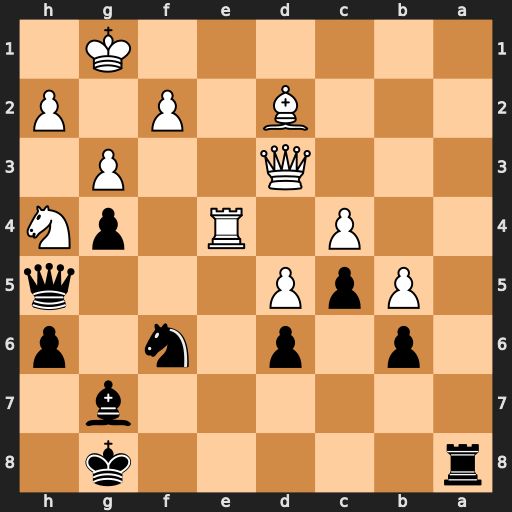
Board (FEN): r5k1/6b1/1p1p1n1p/1PpP3q/2P1R1pN/3Q2P1/3B1P1P/6K1
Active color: b
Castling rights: -
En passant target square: -
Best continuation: Nxe4